Question: I have implemented CKEditor as:
'''
<div class="form-group">
{!! Form::label('text', '*Article') !!}
{!! Form::textarea('text', null, ['class' => 'form-control ckeditor', 'placeholder' => 'Article.', 'name'=>'text', 'rows' => '7']) !!}
<script>
CKEDITOR.replace( 'text', {
filebrowserBrowseUrl = '/elfinder/ckeditor',
filebrowserImageBrowseUrl : '/elfinder/ckeditor',
uiColor : '#9AB8F3',
height : 300
} );
</script>
'''
and at the bottom of the file I have
'''
<script src="http://cdn.ckeditor.com/4.4.7/standard/ckeditor.js"></script>
'''
I have installed elfinder following the instructions here:
<URL>
And I can access elfinder by going to localhost/elfinder (EDIT: or localhost/elfinder/ckeditor)
However, I am missing the "Browse server" button that (I suppose) should open elfinder in a pop-up window.
Here are my routes:

Please ask if you need anything more. Thank you!
EDIT: --missing browse button html--
Below is the browse button that is rendered with 'display:none;'.
'''
<a style="margin-top: 14px; margin-left: auto; margin-right: auto; display: none; -moz-user-select: none;" href="javascript:void(0)" title="Browse Server" hidefocus="true" class="cke_dialog_ui_button" role="button" aria-labelledby="cke_76_label" id="cke_77_uiElement"><span id="cke_76_label" class="cke_dialog_ui_button">Browse Server</span></a>
'''
EDIT2: --Inspect this element error--
When I right click in browser on inspect this element and then on console I get back this error:
'ReferenceError: CKEDITOR is not defined'
on first line of the script:
'CKEDITOR.replace( 'text', {'
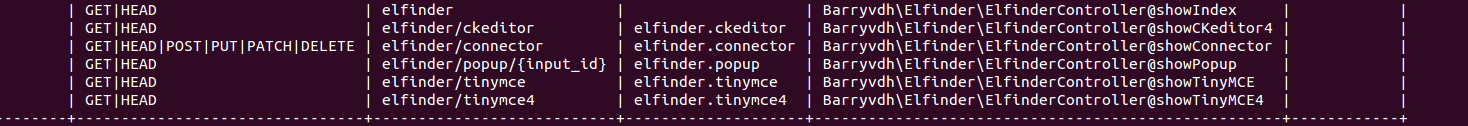
Answer: After three hours I got the solution:
The CKEDITOR.replace(); needs to go to document.ready function as:
'''
<script>
$( document ).ready(function() {
CKEDITOR.replace( 'text', {
filebrowserBrowseUrl : '/elfinder/ckeditor',
filebrowserImageBrowseUrl : '/elfinder/ckeditor',
uiColor : '#9AB8F3',
height : 300
} );
});
</script>
'''